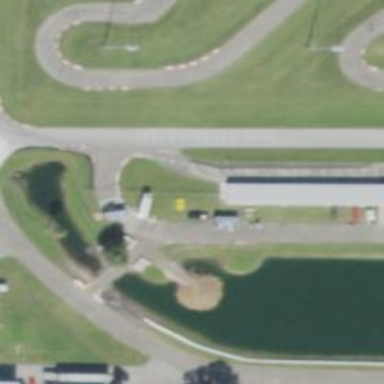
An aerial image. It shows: Raceway for motor sports.